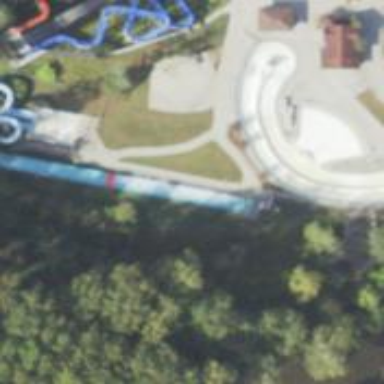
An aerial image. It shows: Canal featuring water slide attraction.